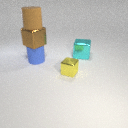
large brown metal cube below large brown rubber cylinder